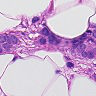
Metastatic tissue present: yes